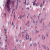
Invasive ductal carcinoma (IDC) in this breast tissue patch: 1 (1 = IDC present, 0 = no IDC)